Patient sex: M
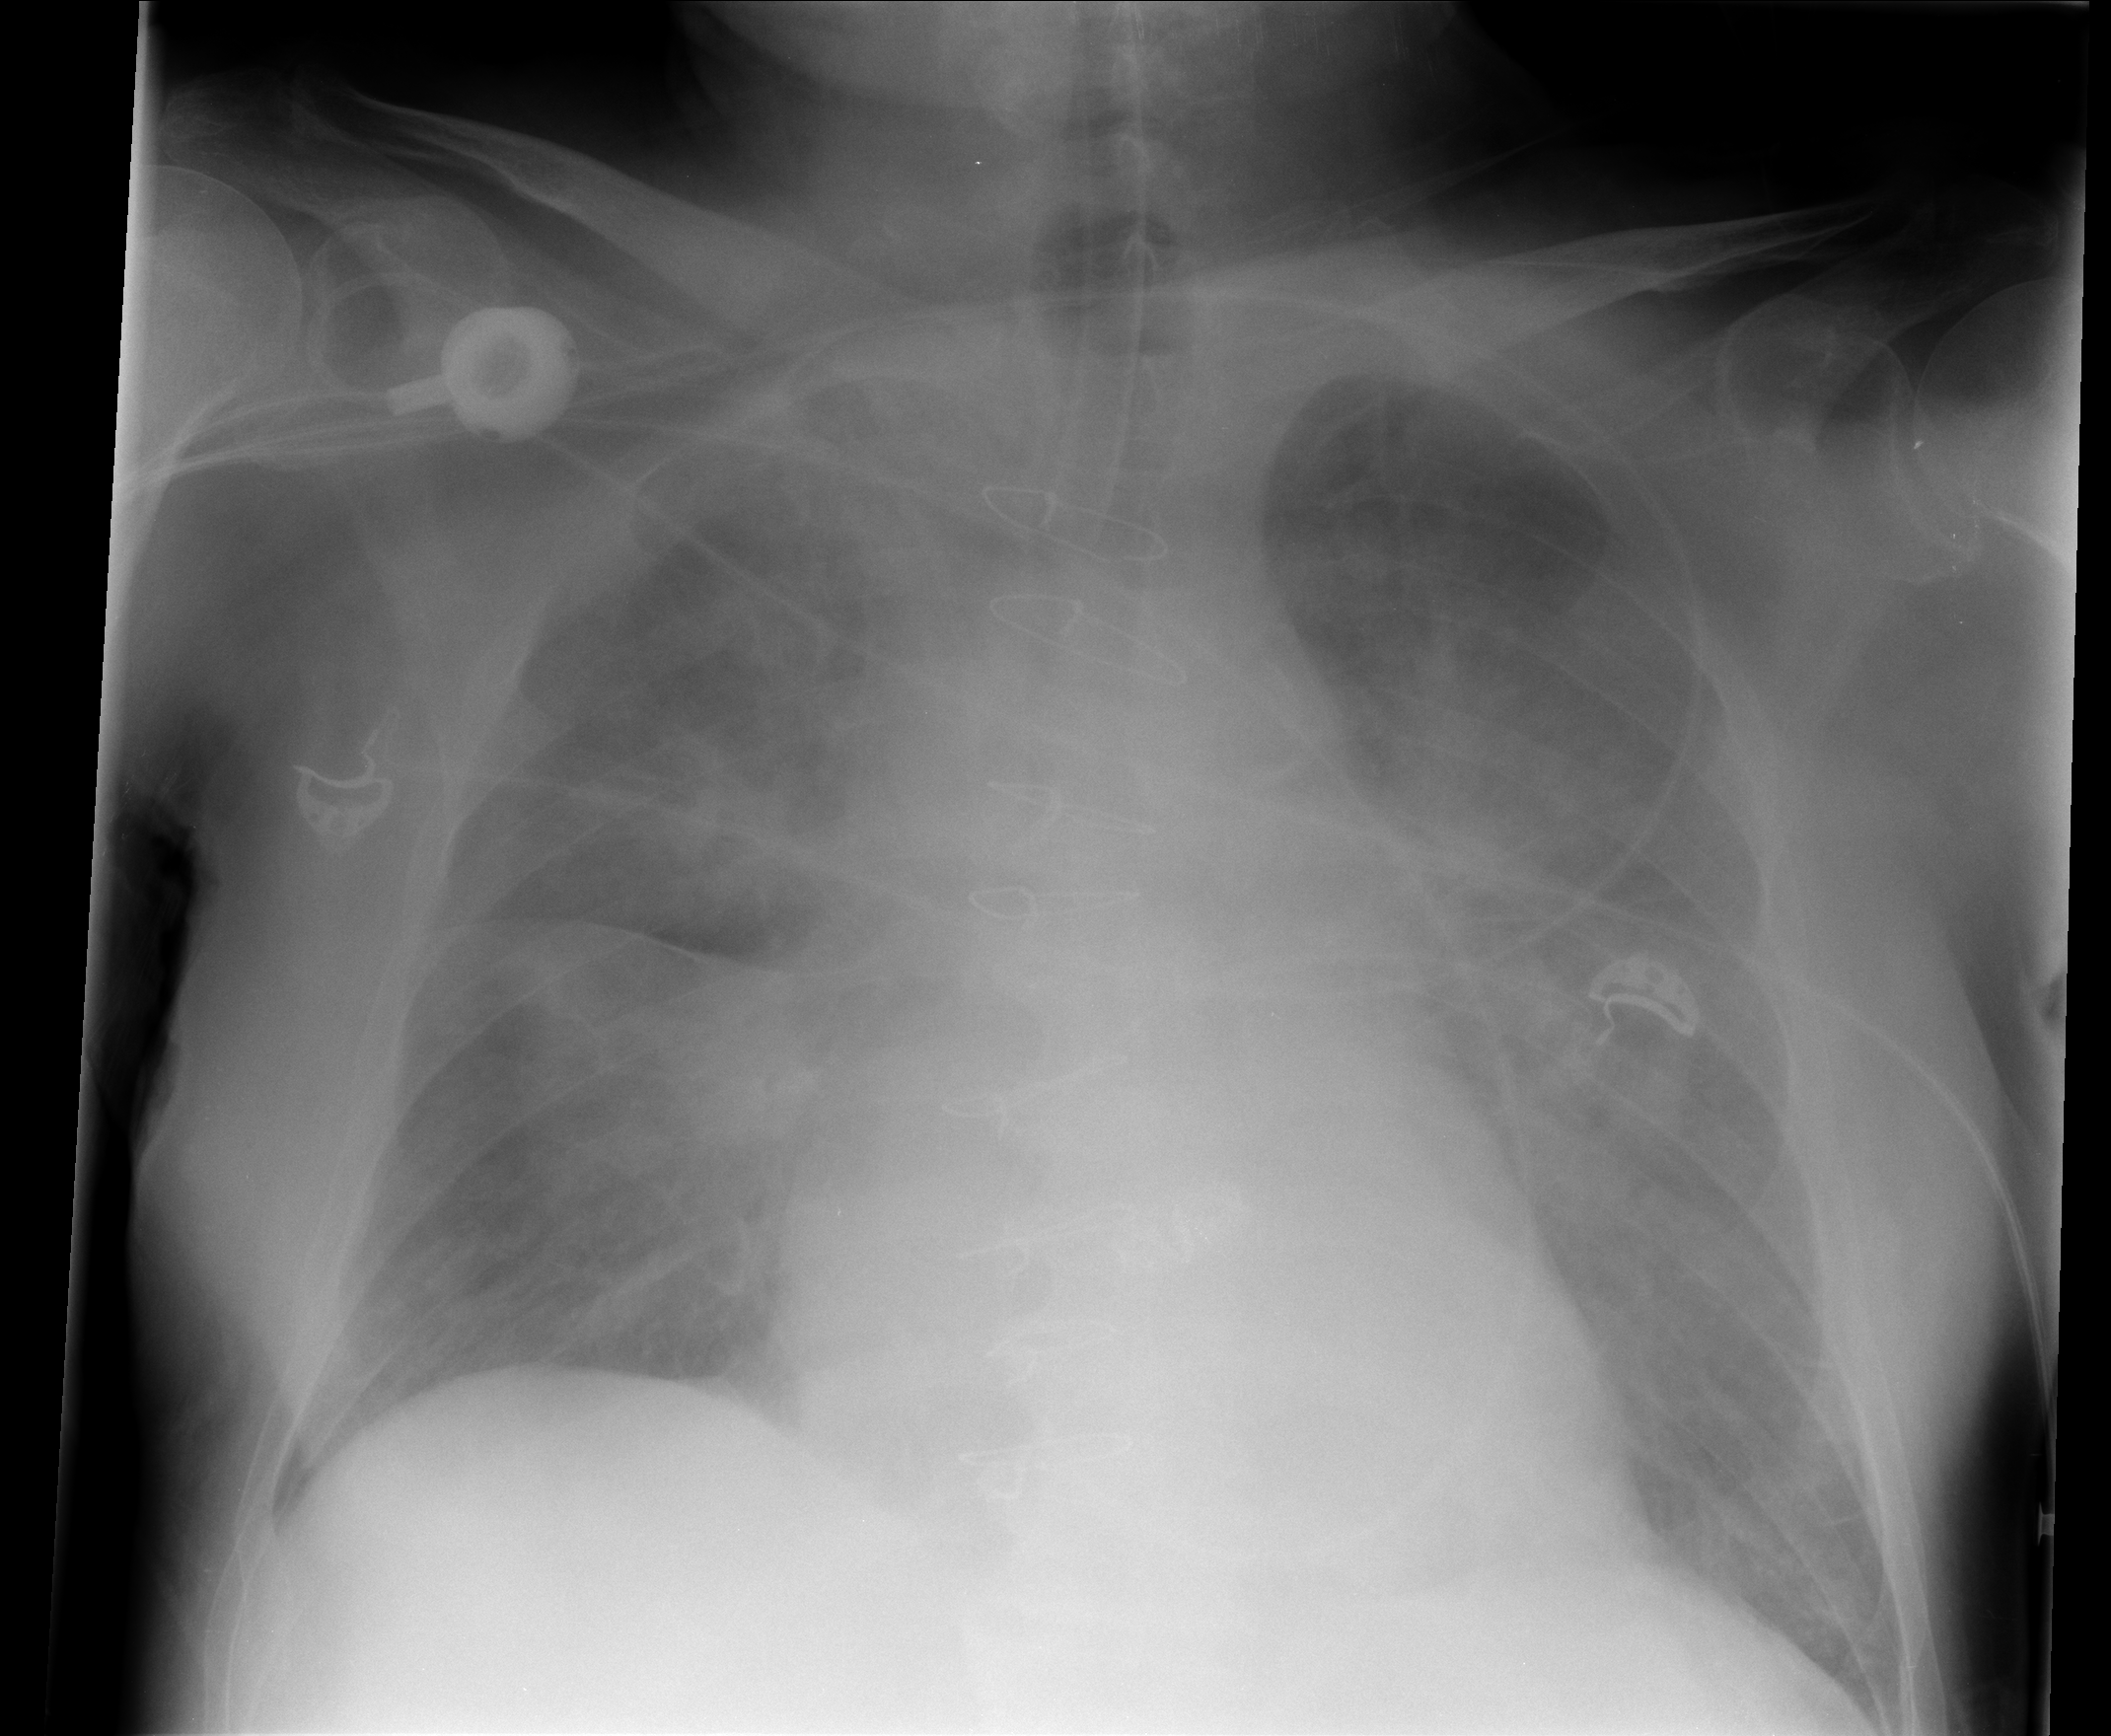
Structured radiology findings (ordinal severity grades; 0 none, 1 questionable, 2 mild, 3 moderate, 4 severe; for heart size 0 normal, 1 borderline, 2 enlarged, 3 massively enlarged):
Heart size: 2
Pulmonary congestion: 3
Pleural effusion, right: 0
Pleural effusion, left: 0
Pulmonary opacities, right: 3
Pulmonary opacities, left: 3
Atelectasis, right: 3
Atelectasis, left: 3